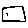
Label: square